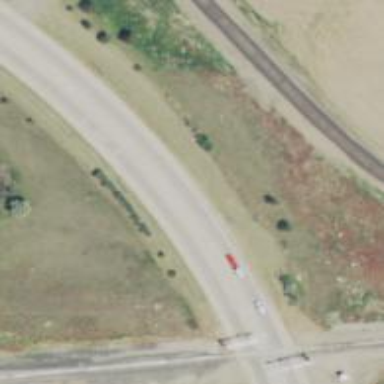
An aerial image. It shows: Primary highway.